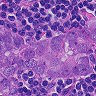
Metastatic tissue present: yes